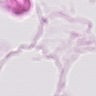
Metastatic tissue present: no